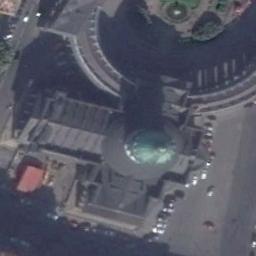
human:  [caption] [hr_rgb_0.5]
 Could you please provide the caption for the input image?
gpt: The tower of the church with a green circular pointed roof and the rest of the church has a cross-shaped roof .

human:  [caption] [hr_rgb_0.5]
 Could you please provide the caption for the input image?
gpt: A church with a cyan roof with a black tower on the roof, Surrounded by trees and parked vehicles .

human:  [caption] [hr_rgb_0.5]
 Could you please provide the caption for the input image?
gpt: This is a church with a spherical roof in the midst .

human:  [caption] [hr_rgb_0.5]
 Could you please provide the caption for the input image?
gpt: There is a church with blue circular roof next to a parking lot .

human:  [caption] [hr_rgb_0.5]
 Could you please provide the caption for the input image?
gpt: Many cars are near the church .